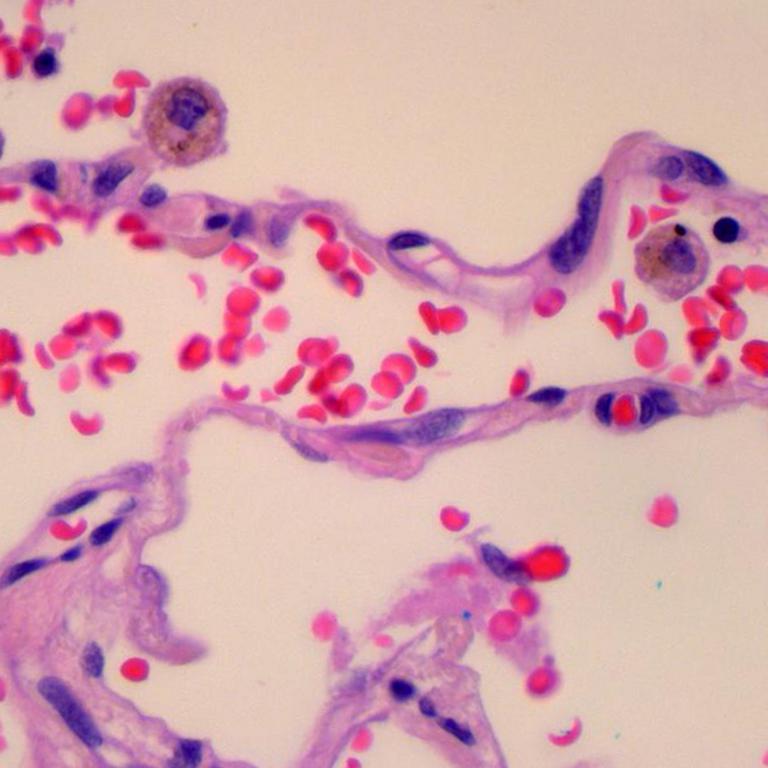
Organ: lung
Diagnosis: benign